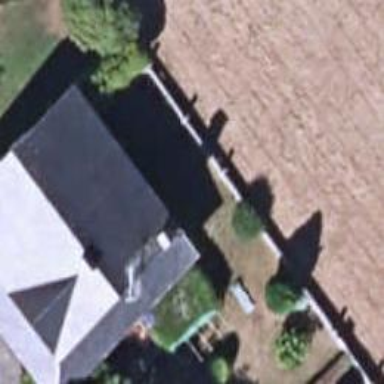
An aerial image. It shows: Simple and straightforward house.